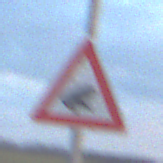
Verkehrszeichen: AmphibienwanderungLinks
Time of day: SunriseSunset
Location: Outdoor (Nature)
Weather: PartlyCloudy
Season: NotSpecified
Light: Natural